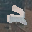
Label: 2